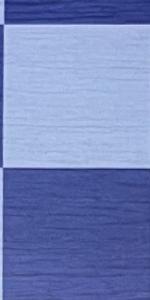
Label: Empty